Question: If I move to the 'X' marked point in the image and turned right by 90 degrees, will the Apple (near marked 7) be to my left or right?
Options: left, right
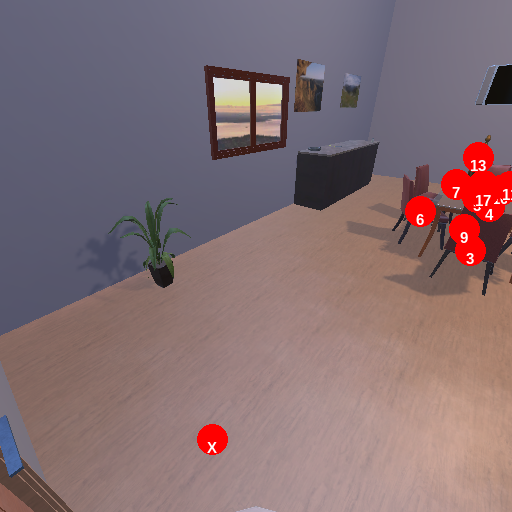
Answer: left